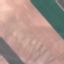
Label: AnnualCrop